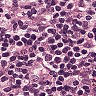
Metastatic tissue present: no